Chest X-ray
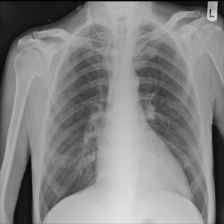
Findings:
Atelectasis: negative
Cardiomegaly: negative
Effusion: negative
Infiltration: negative
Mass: negative
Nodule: negative
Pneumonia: negative
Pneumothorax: negative
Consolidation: negative
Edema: negative
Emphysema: negative
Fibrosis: negative
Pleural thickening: negative
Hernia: negative